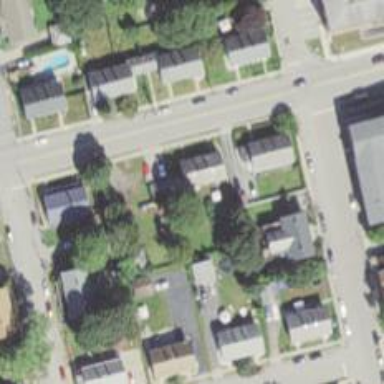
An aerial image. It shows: Residential driveway designated as service road.